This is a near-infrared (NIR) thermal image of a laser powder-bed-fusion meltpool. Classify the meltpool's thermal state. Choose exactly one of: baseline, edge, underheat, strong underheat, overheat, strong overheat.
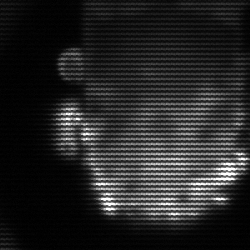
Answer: baseline